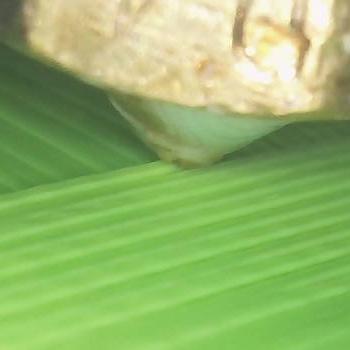
Flow rate: 49%